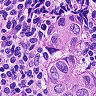
Metastatic tissue present: yes